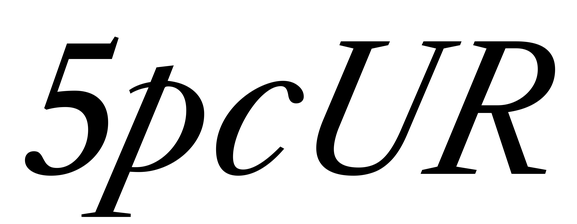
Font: LibreCaslonText-Italic_Italic